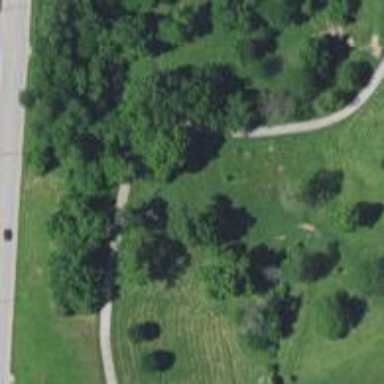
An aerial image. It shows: Disc golf hole.